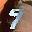
Label: 9